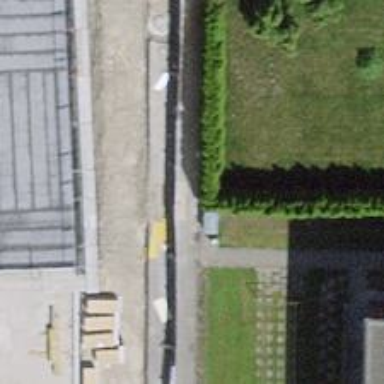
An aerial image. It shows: Hedge barrier.